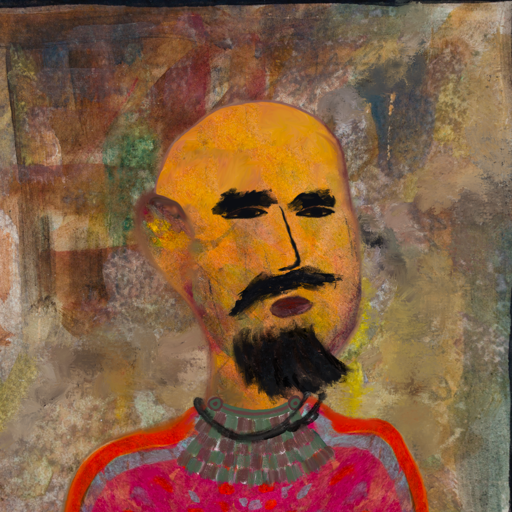
Background: Mosgoul, Head And Neck Side: Gypsy_Mother, Face Side: Mosgoul, Bust: Sisters, Hair Side: Blank, Head Accessory: Blank, Second Necklace: After_Raid, Necklace: Orphan, Baby: Blank